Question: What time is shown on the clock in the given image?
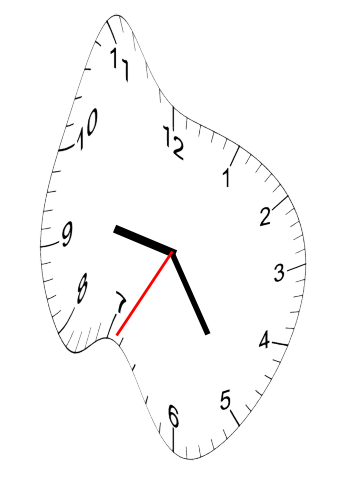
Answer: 09:24:35